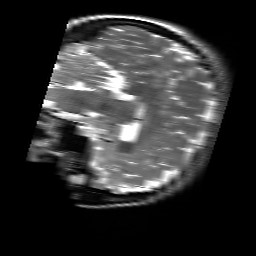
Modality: T2w
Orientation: sagittal
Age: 23
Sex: female
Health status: healthy
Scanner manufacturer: siemens
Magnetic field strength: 3 T
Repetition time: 4.01 s
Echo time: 0.116 s